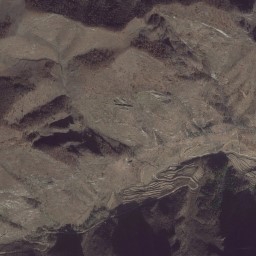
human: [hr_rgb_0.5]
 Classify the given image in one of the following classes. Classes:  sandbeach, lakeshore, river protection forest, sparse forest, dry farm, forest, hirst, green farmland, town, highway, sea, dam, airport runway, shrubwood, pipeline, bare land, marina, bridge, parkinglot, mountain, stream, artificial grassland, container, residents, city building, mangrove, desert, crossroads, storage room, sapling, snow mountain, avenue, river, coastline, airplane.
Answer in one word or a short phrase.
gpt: mountain